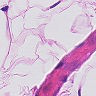
Metastatic tissue present: no